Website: slack
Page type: billing-address
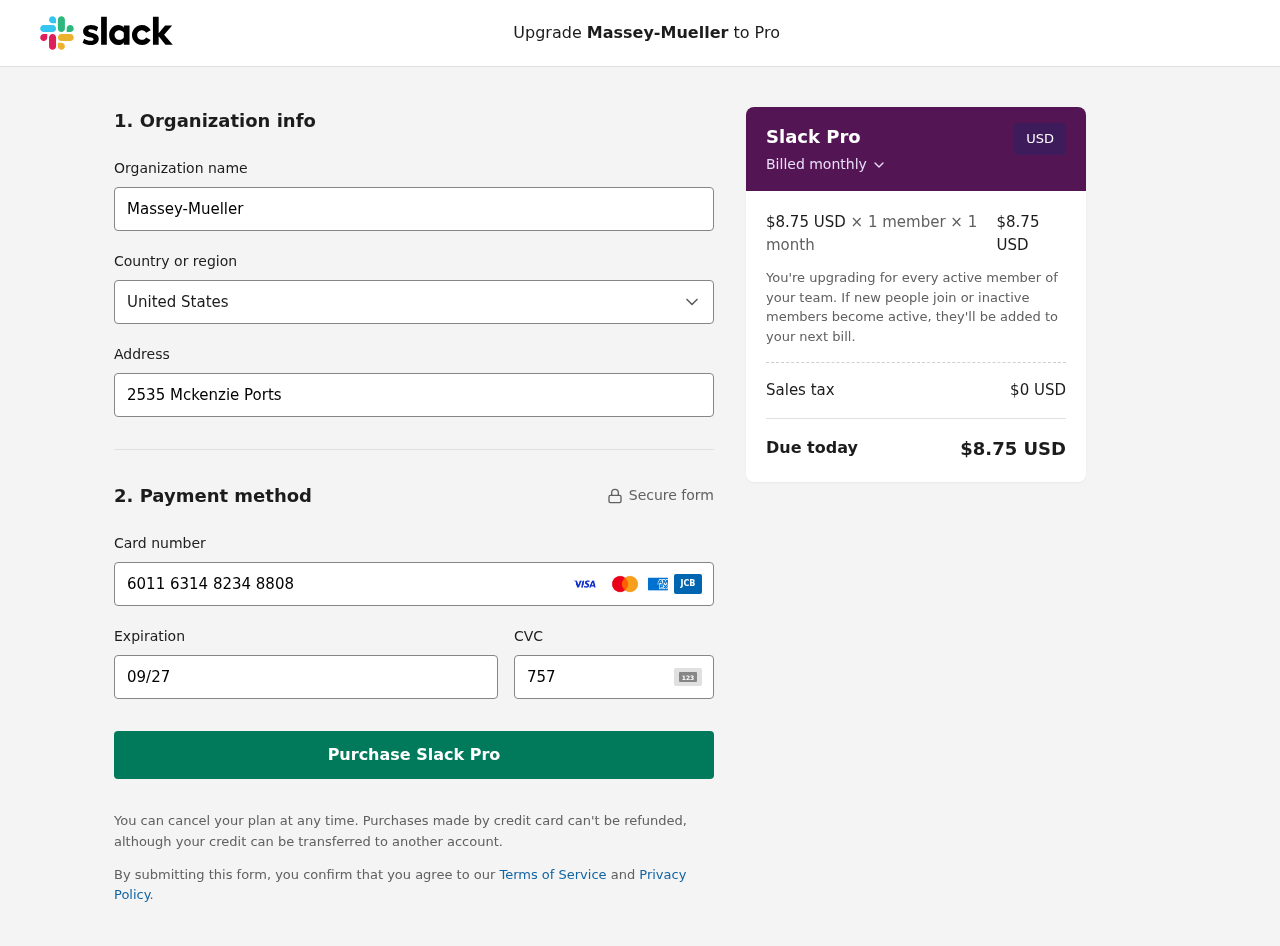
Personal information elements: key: PII_CARD_CVV
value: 757
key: PII_CARD_EXPIRY
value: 09/27
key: PII_CARD_NUMBER
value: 6011 6314 8234 8808
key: PII_COMPANY
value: Massey-Mueller
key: PII_COUNTRY
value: United States
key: PII_STREET
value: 2535 Mckenzie Ports
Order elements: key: ORDER_PRICE_PER_MEMBER
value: $8.75 USD
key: ORDER_MEMBER_COUNT
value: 1
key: ORDER_MONTH_COUNT
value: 1
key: ORDER_SUBTOTAL
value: $8.75 USD
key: ORDER_TAX
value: $0
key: ORDER_TOTAL
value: $8.75 USD